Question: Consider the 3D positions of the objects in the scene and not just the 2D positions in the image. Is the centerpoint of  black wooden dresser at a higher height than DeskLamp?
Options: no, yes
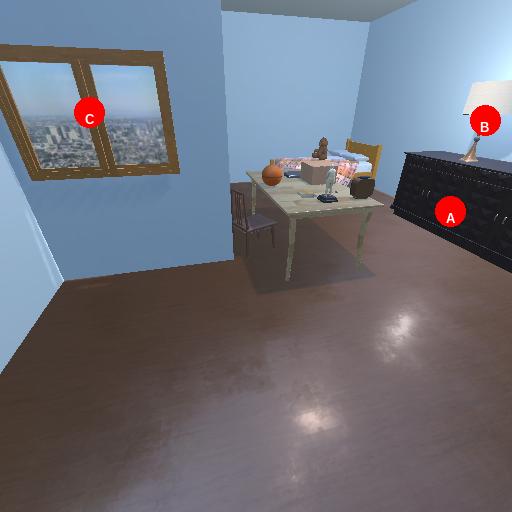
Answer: no